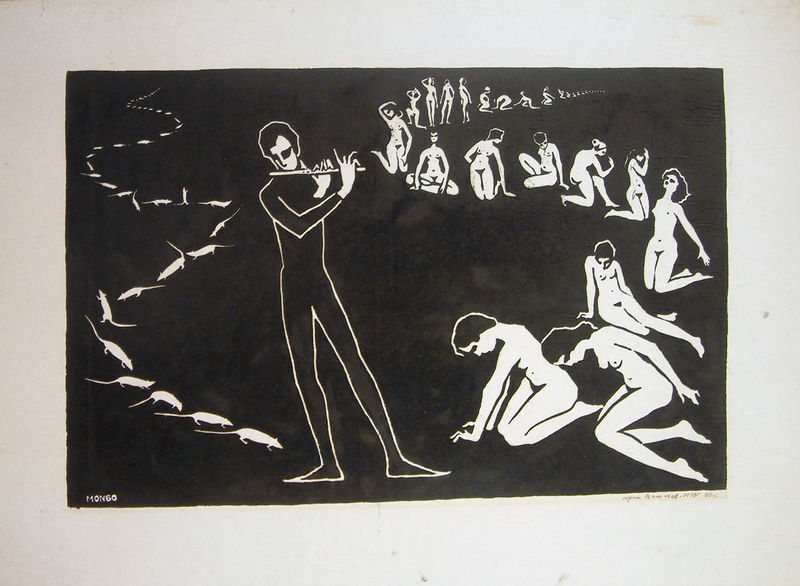
Titel: The Pied Piper, The Pied Piper
Künstler: Iurii Vasil’ev
Standort: Amherst (Massachusetts, USA)
Institution: Mead Art Museum, Amherst College
Schlagwörter: people, white, women, black, dark, girls, sitting, woman, print, sheet, perspective, woodcut, sad, man, naked, nude, head, drawing, paper, black and white, mouth, line, children, instrument, music, ink, play, flute, standing, trail, schematic, pain, sadness, peter, woodblock, rat, agony, rats, piper, tone, mice, mongo, xilogravura, submission, qu, que, ratcatcher, hammeln, hameln, catcher